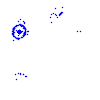
Particle: pion